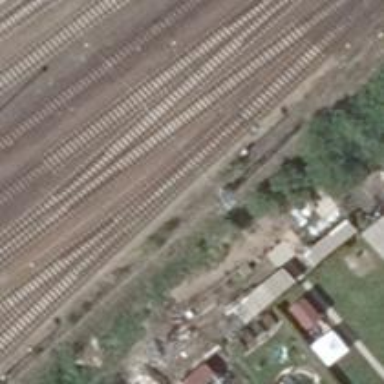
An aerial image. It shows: Railway switch.